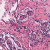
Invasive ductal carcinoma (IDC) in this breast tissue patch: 0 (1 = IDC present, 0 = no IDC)